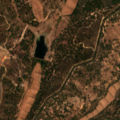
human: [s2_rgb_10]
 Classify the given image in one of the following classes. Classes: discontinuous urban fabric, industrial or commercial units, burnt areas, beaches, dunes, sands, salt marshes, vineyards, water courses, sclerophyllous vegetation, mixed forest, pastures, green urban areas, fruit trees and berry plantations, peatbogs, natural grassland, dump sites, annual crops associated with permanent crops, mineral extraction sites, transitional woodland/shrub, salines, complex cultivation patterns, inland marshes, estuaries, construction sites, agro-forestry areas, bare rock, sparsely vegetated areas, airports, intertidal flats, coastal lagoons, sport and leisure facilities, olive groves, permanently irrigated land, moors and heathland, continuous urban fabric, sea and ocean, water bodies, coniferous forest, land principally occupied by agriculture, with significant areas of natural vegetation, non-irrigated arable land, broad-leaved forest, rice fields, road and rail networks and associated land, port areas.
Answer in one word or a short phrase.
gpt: rice fields, pastures, agro-forestry areas, mixed forest, transitional woodland/shrub